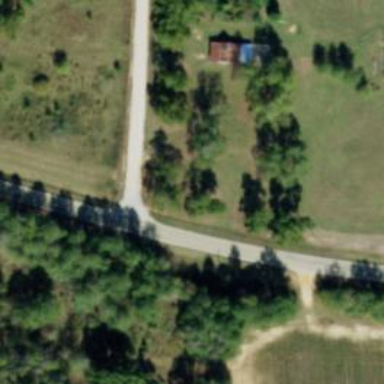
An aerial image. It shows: Secondary road.